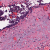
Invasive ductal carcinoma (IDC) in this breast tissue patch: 0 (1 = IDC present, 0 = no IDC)